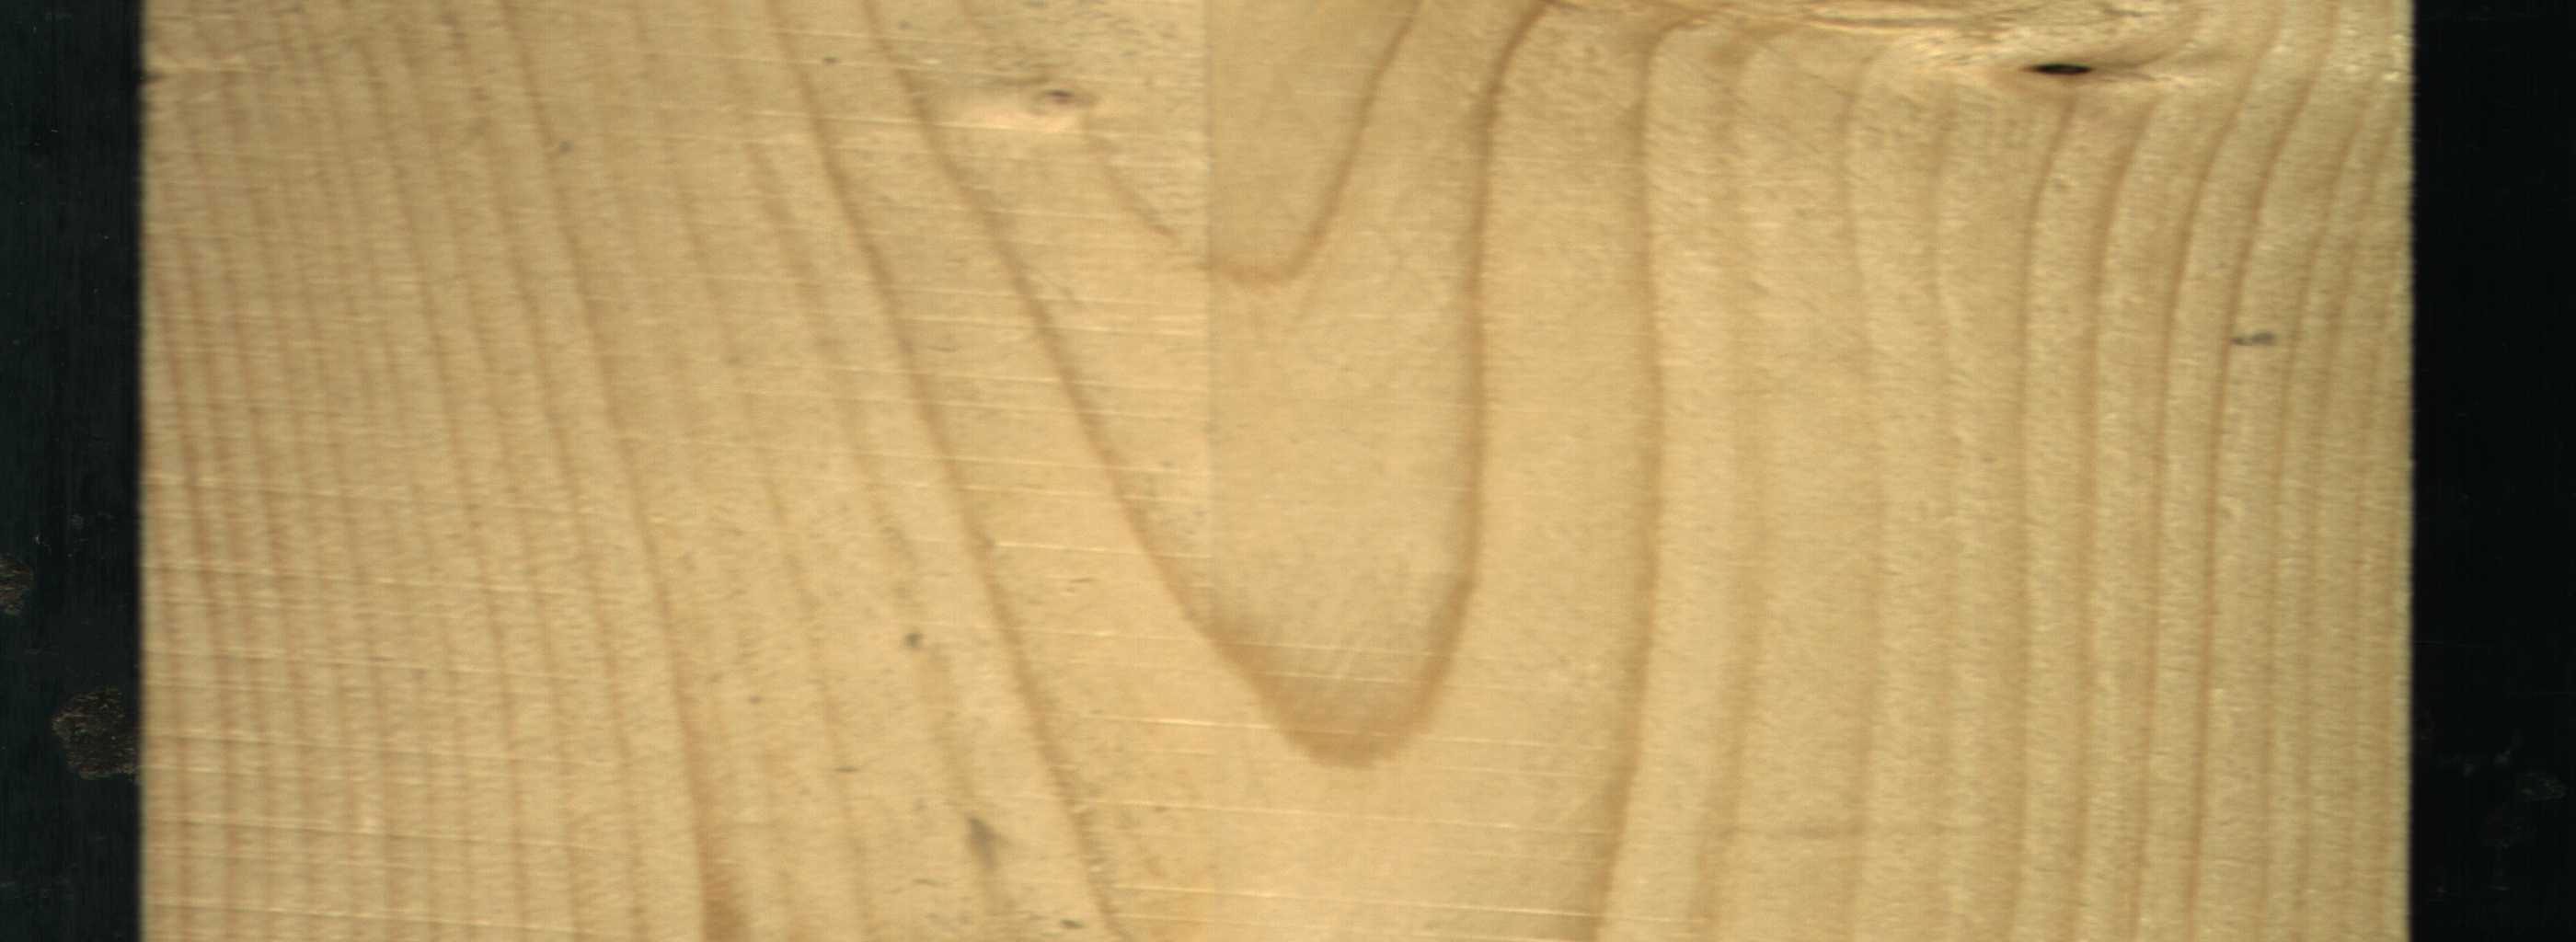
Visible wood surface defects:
Dead_Knot